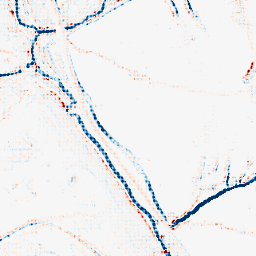
Category: morphological
Decomposition family: morphological_ellipse
Decomposition parameters: operation: average
width: 5
height: 5
Upsampling method: sinc_blackman
Upsampling parameters: scale: 8
kernel_size: 8
Upsampling scale: 8